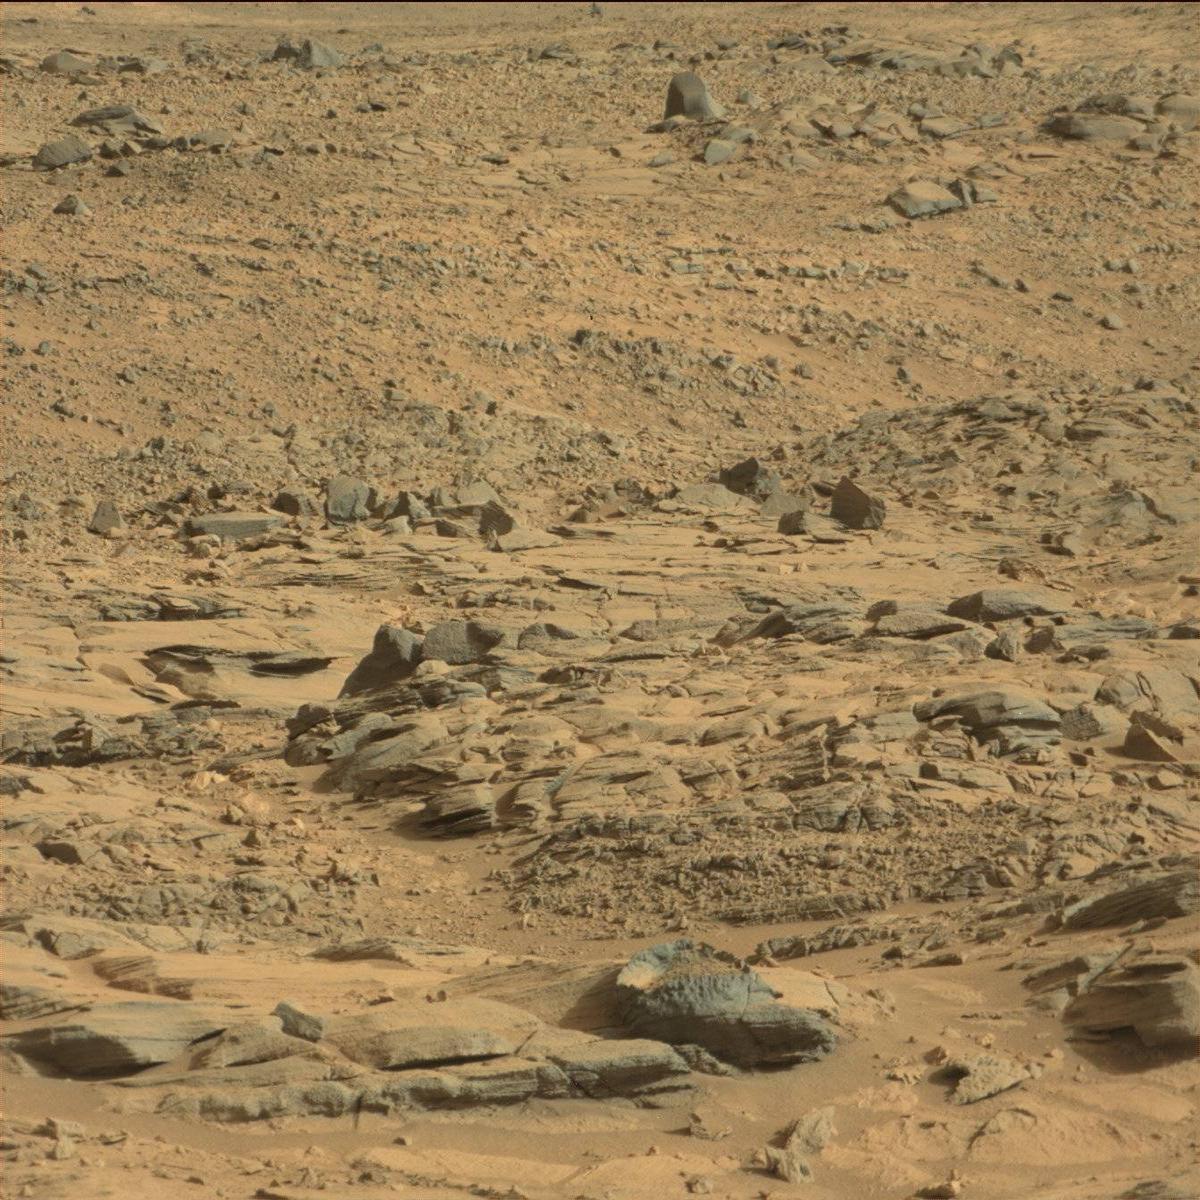
Terrain classes present: Bedrock, Sand / Soil